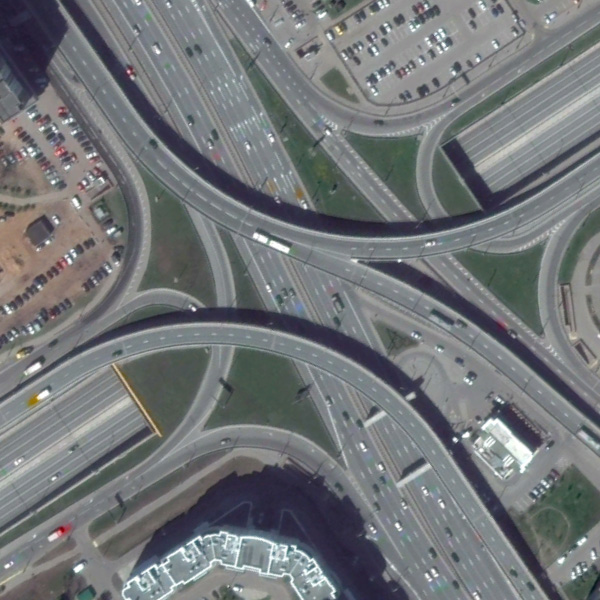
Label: Viaduct